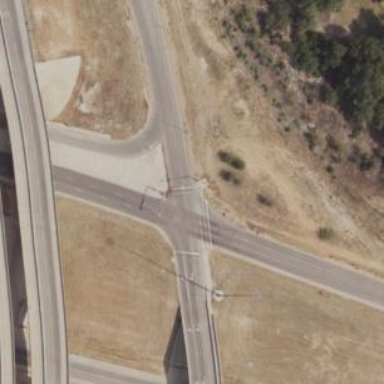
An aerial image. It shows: Secondary road with frontage road.